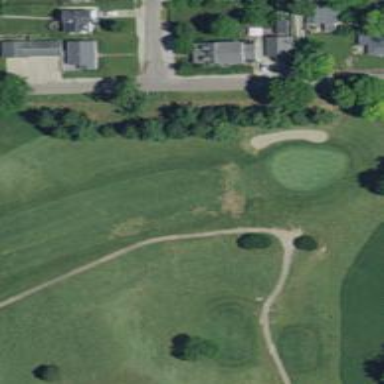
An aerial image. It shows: Footway that serves as golf path.